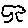
Label: tree